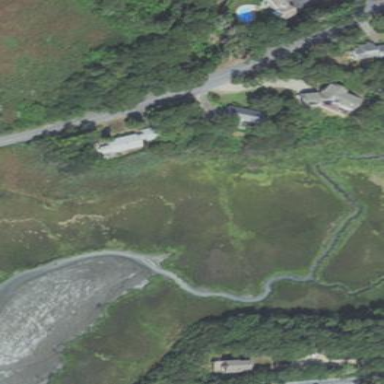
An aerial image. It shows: Tidal wetland featuring tidal flat landscape.